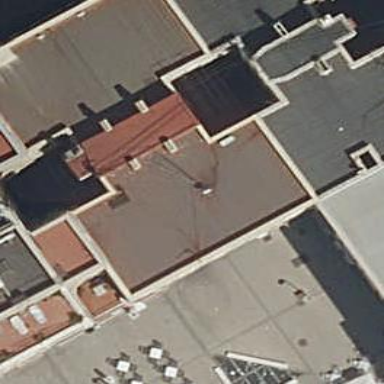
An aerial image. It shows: Part of building.